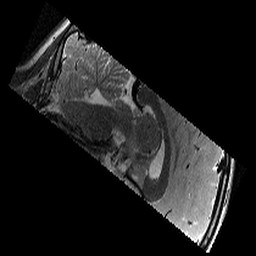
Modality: T2w
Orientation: sagittal
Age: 9
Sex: female
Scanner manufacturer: siemens
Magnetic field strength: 3 T
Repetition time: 9.23 s
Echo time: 0.067 s